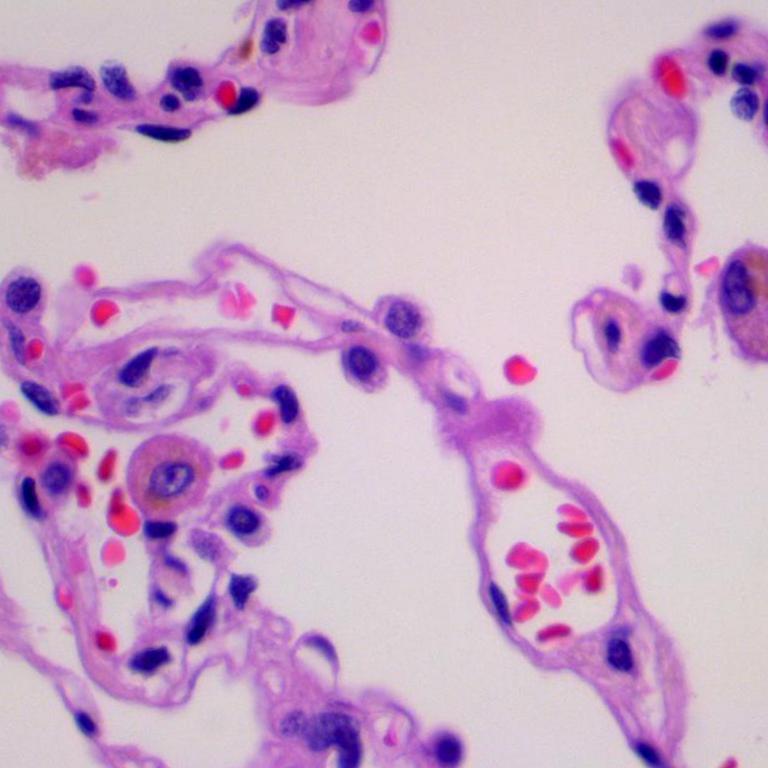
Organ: lung
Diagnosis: benign